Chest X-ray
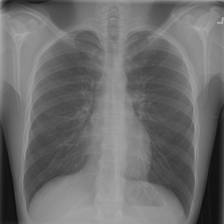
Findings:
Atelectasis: negative
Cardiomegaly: negative
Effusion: negative
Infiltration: negative
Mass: negative
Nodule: negative
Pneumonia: negative
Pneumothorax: negative
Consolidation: negative
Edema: negative
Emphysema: negative
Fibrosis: negative
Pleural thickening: negative
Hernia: negative